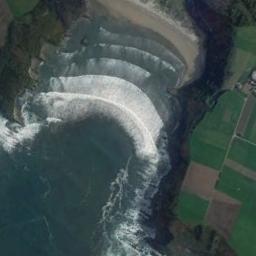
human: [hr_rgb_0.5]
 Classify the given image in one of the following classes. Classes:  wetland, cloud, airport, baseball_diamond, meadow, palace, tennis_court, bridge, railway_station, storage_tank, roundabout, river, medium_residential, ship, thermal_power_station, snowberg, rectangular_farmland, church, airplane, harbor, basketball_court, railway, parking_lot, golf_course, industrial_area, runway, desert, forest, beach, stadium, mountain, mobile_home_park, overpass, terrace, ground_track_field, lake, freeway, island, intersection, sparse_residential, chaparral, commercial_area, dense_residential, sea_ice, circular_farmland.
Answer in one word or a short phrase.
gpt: beach